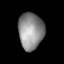
Tissue: lung
Cell type: Epithelial cells
Senescence score: 0.2059
Nuclear area (px): 895
Mean DAPI intensity: 142.268